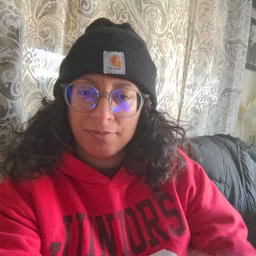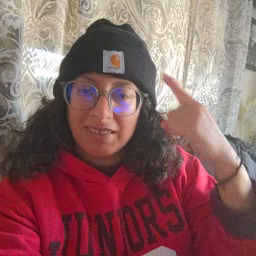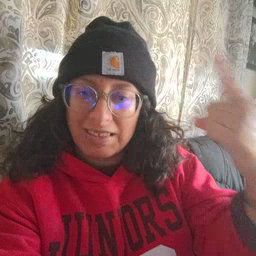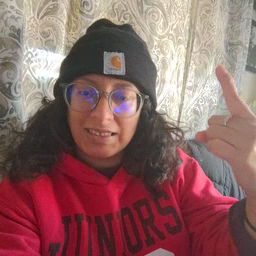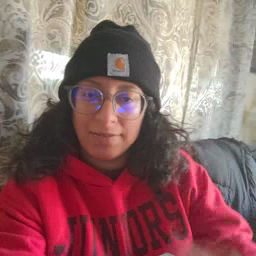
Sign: penny